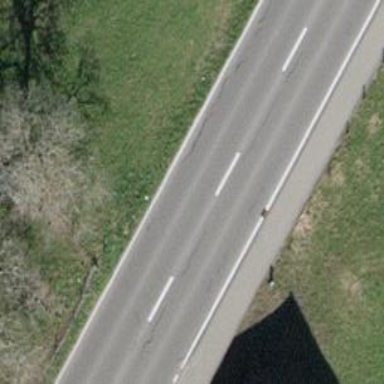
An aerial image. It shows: Primary road with asphalt surface.